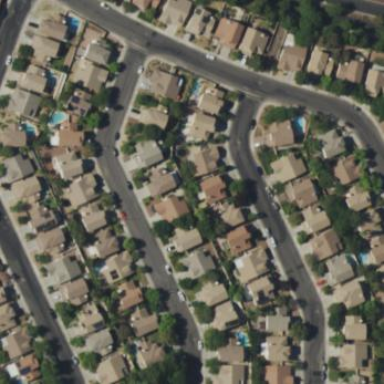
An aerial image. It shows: Suburban residential area.